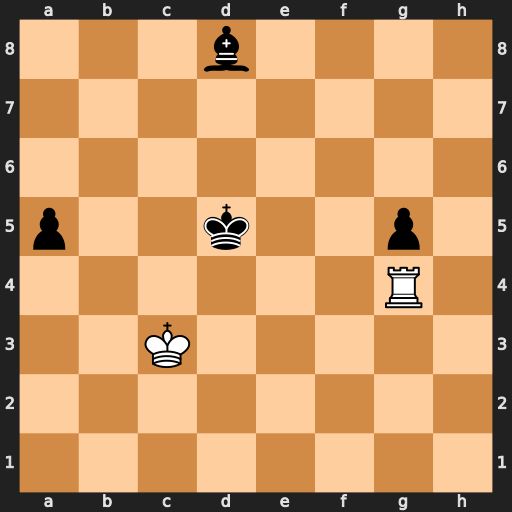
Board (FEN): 3b4/8/8/p2k2p1/6R1/2K5/8/8
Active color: w
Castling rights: -
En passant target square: -
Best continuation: Rd4+ Ke5 Rxd8